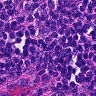
Metastatic tissue present: no